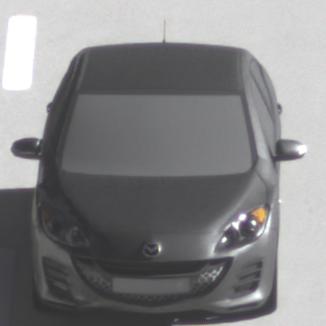
Make: Mazda
Model: 3 1.6
Detailed model: 3 (BL)
Model produced from: 2009/05
Model produced until: 2010/12
Doors: 5
Color: gray
Road condition: dry road
Daytime: morning or afternoon
Contrast: high contrast